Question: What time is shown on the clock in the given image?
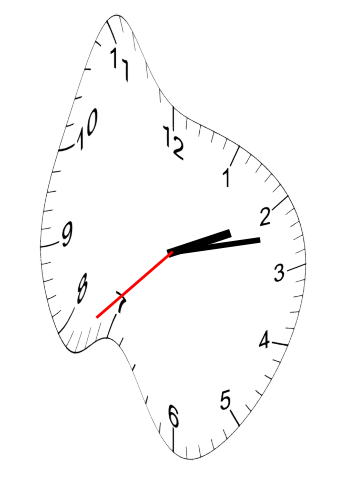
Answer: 02:12:38